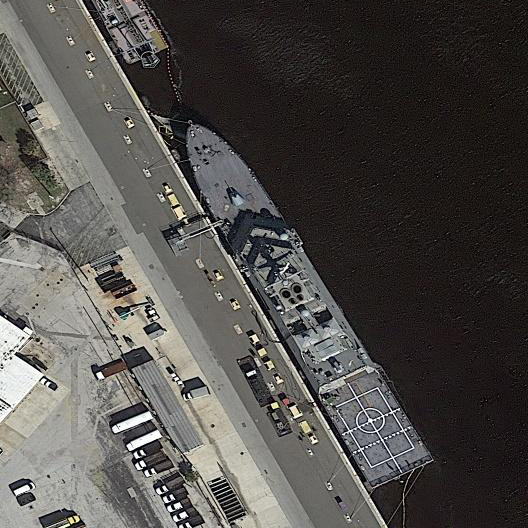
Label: Freedom-class_combat_ship